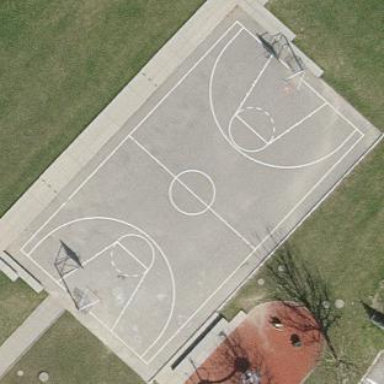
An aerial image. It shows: Basketball court in the leisure land pitch.